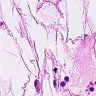
Metastatic tissue present: no